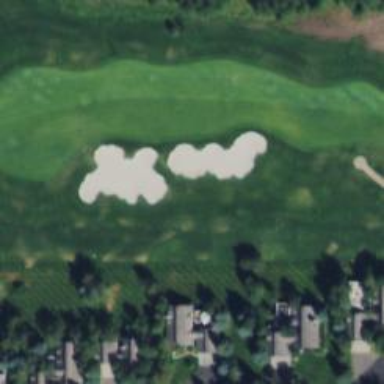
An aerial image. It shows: Grassy area serving as fairway for golf.